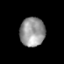
Tissue: prostate
Cell type: T cells
Senescence score: 0.3048
Nuclear area (px): 715
Mean DAPI intensity: 150.462